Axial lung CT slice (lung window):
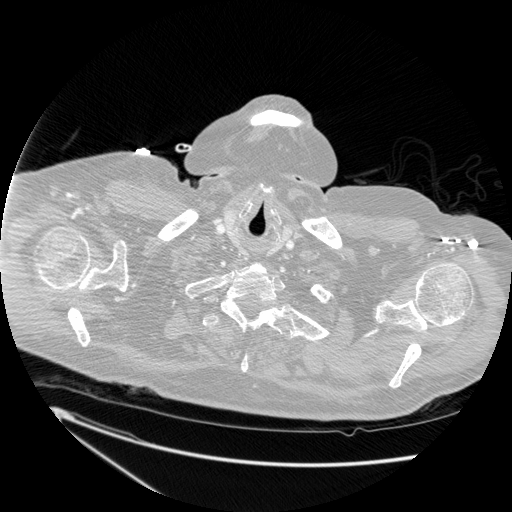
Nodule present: no